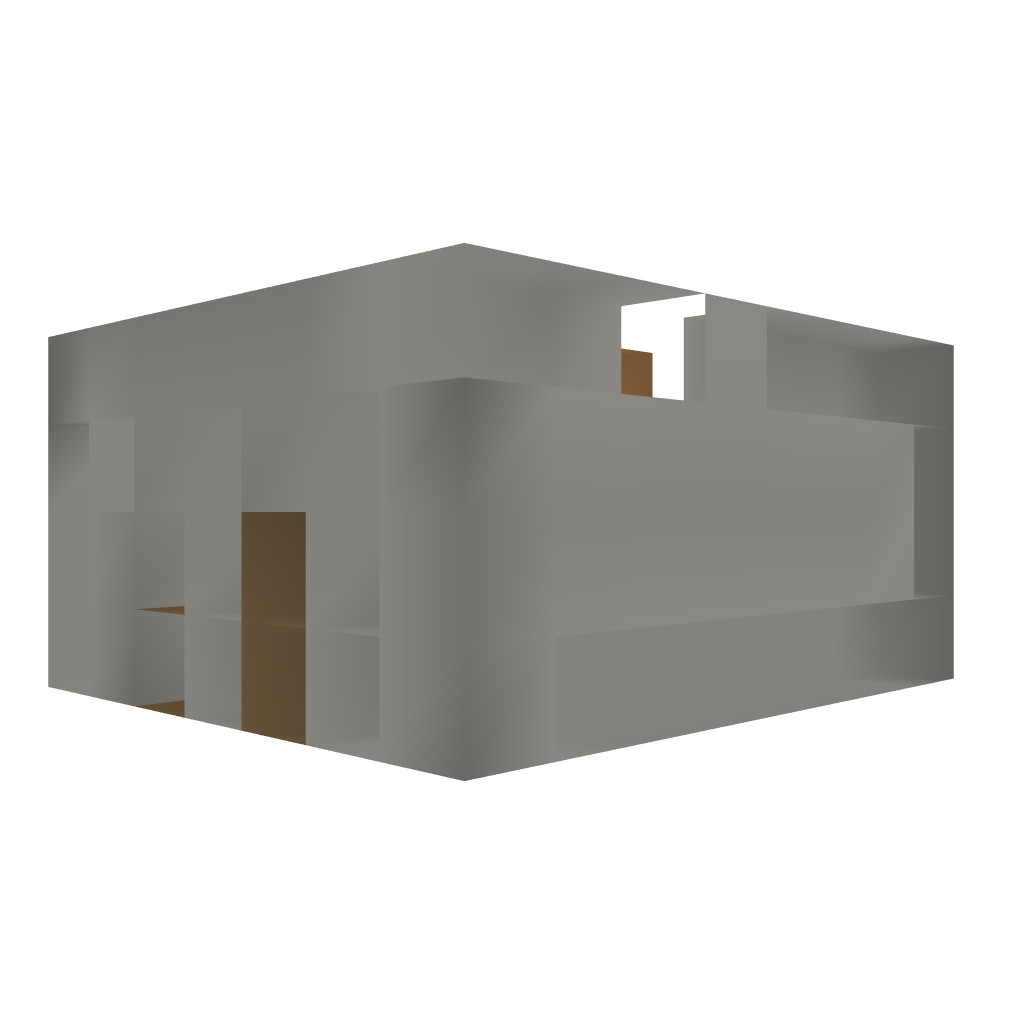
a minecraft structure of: Mini Apple Store